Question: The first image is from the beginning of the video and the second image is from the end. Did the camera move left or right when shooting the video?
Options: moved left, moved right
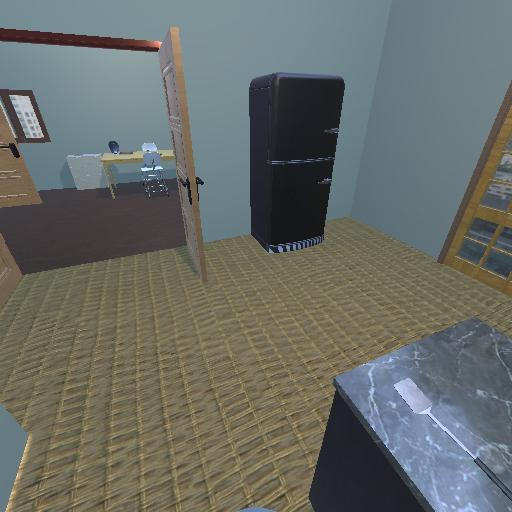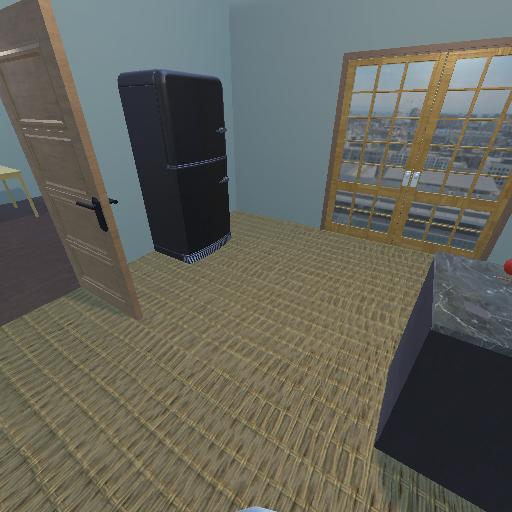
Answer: moved left